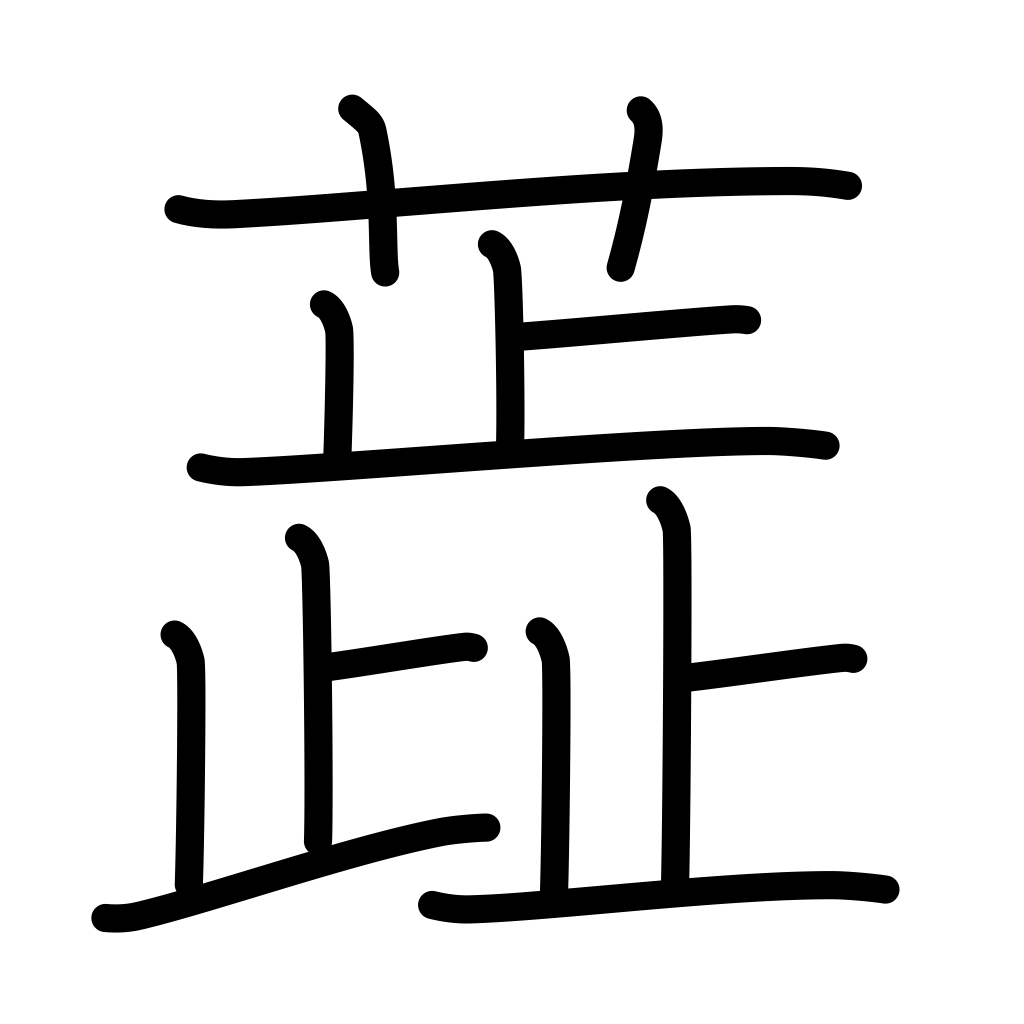
Meaning: pistil, stamen